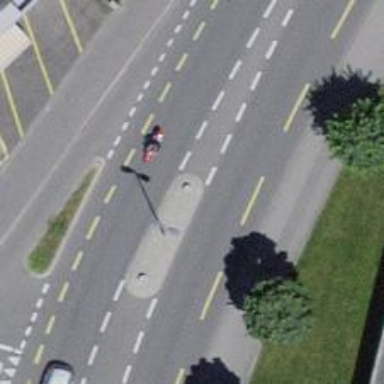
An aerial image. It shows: Asphalt road with primary highway designation. There are sidewalks on both sides and designated cycle lane.